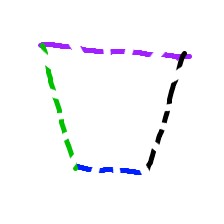
Shape: trapezoid